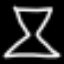
Label: hourglass